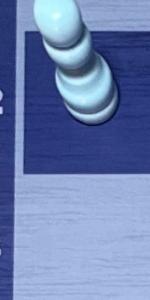
Label: Empty